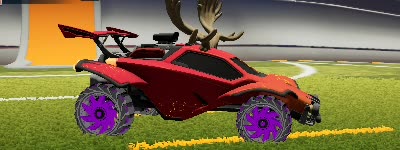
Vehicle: octane